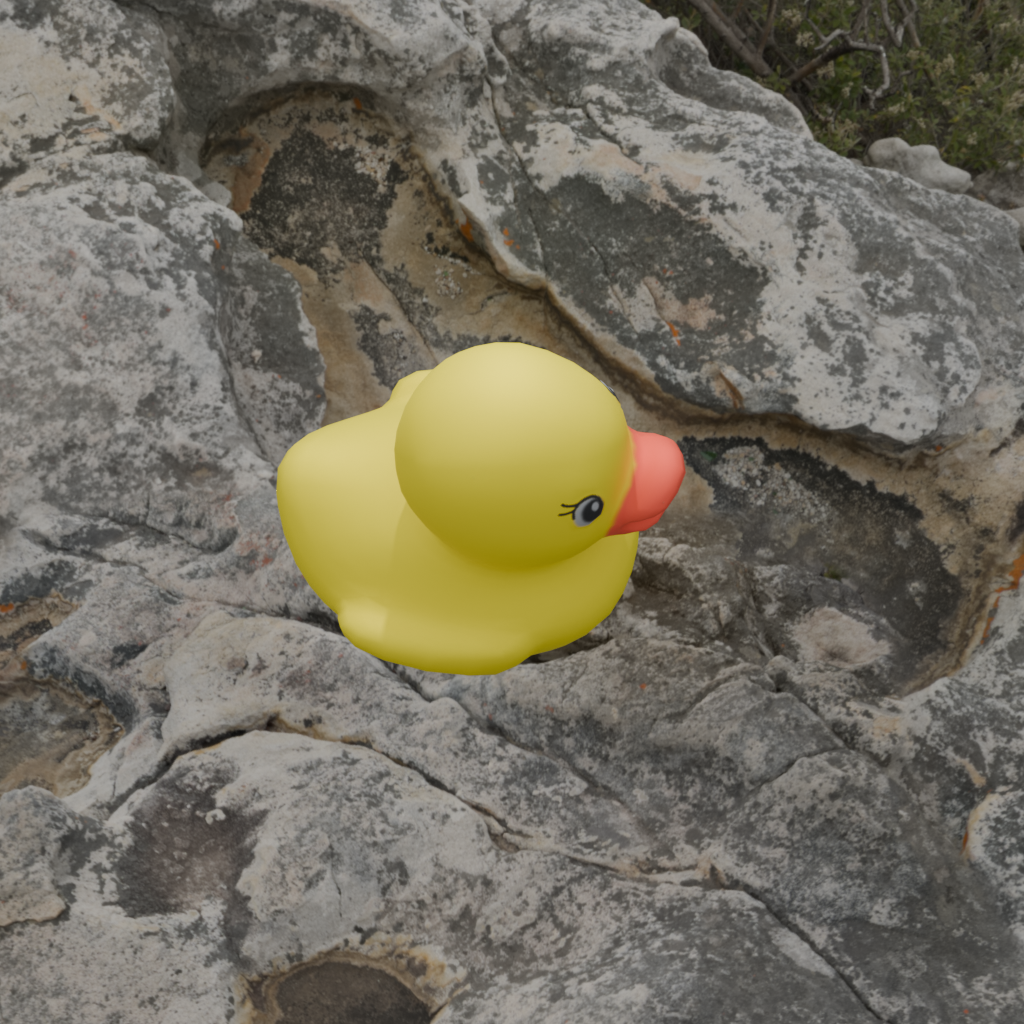
an image of a yellow rubber duck seen from <right_top> rocky landscape with a cloudy view of the sea.